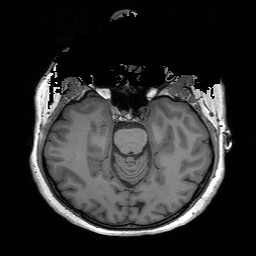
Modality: T1w
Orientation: coronal